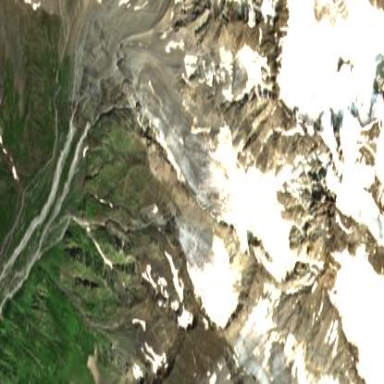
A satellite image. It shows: Majestic glacier in the distance.